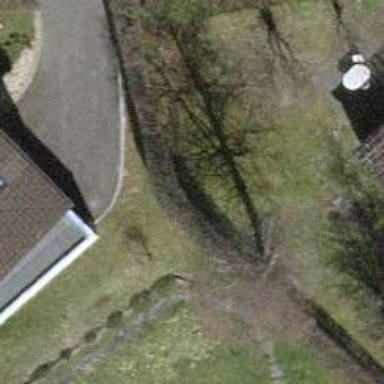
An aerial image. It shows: Hedge barrier made of evergreen leaves.